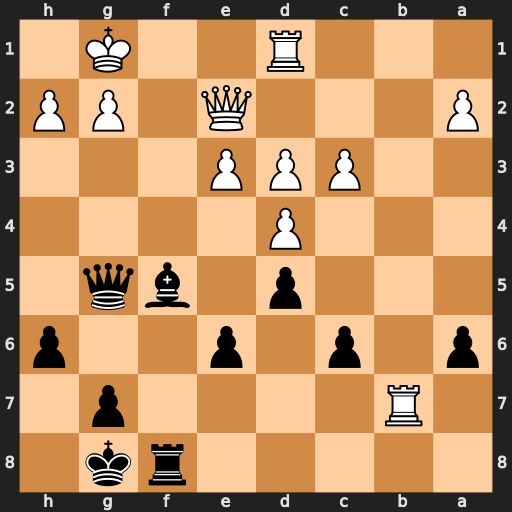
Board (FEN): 5rk1/1R4p1/p1p1p2p/3p1bq1/3P4/2PPP3/P3Q1PP/3R2K1
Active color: b
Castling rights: -
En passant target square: -
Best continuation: Bg4 Qd2 Bxd1 Qxd1 Qxe3+